Question: I am creating an Alert view on click of a button. I have placed a UITextfield in it. But the Alertview is shifted upwards in the screen. I am not able to bring it back at the center of the screen.
Here is my code and Screenshot.

and the code for creating this Alert view is this:-
'''
- (IBAction)btn_cancelAppointment_click:(id)sender
{
// Here We are Creating Alertview which asks for
UIAlertView* cancelAlert = [[UIAlertView alloc] init];
[cancelAlert setDelegate:self];
[cancelAlert setTitle:@"Are you sure you want to request cancellation of this appointment?"];
[cancelAlert setMessage:@" "];
[cancelAlert addButtonWithTitle:@"NO"];
[cancelAlert addButtonWithTitle:@"YES"];
UITextField * txt_cancelNote = [[UITextField alloc] initWithFrame:CGRectMake(20.0, 88.0, 245.0, 30.0)];
[txt_cancelNote setBackgroundColor:[UIColor whiteColor]];
[txt_cancelNote setBorderStyle:UITextBorderStyleRoundedRect];
[txt_cancelNote setPlaceholder:@"Enter cancellation note"];
txt_cancelNote.tag = 11;
[cancelAlert addSubview:txt_cancelNote];
cancelAlert.delegate = self;
[cancelAlert show];
}
'''
So, if somebody can tell me how to bring it back to the center of the screen. Any help will be highly appreciated.
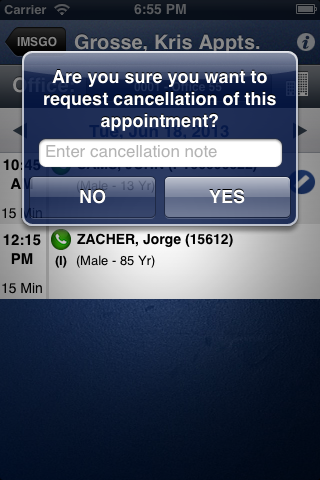
Answer: Give a try by setting the property of the 'UIAlertView'
'''
UIAlertView *alertView = [[UIAlertView alloc]initWithTitle:@"Test" message:nil delegate:self cancelButtonTitle:@"OK" otherButtonTitles: nil];
alertView.transform = CGAffineTransformMakeTranslation(x, y);
'''